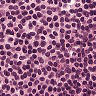
Metastatic tissue present: no